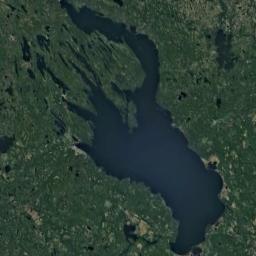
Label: lake